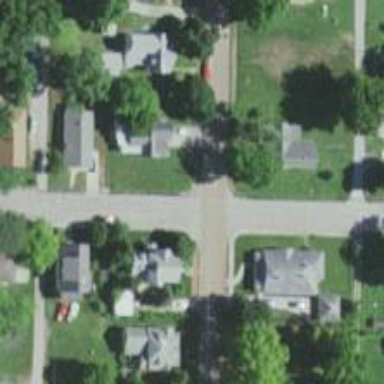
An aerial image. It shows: Residential road.